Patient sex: M
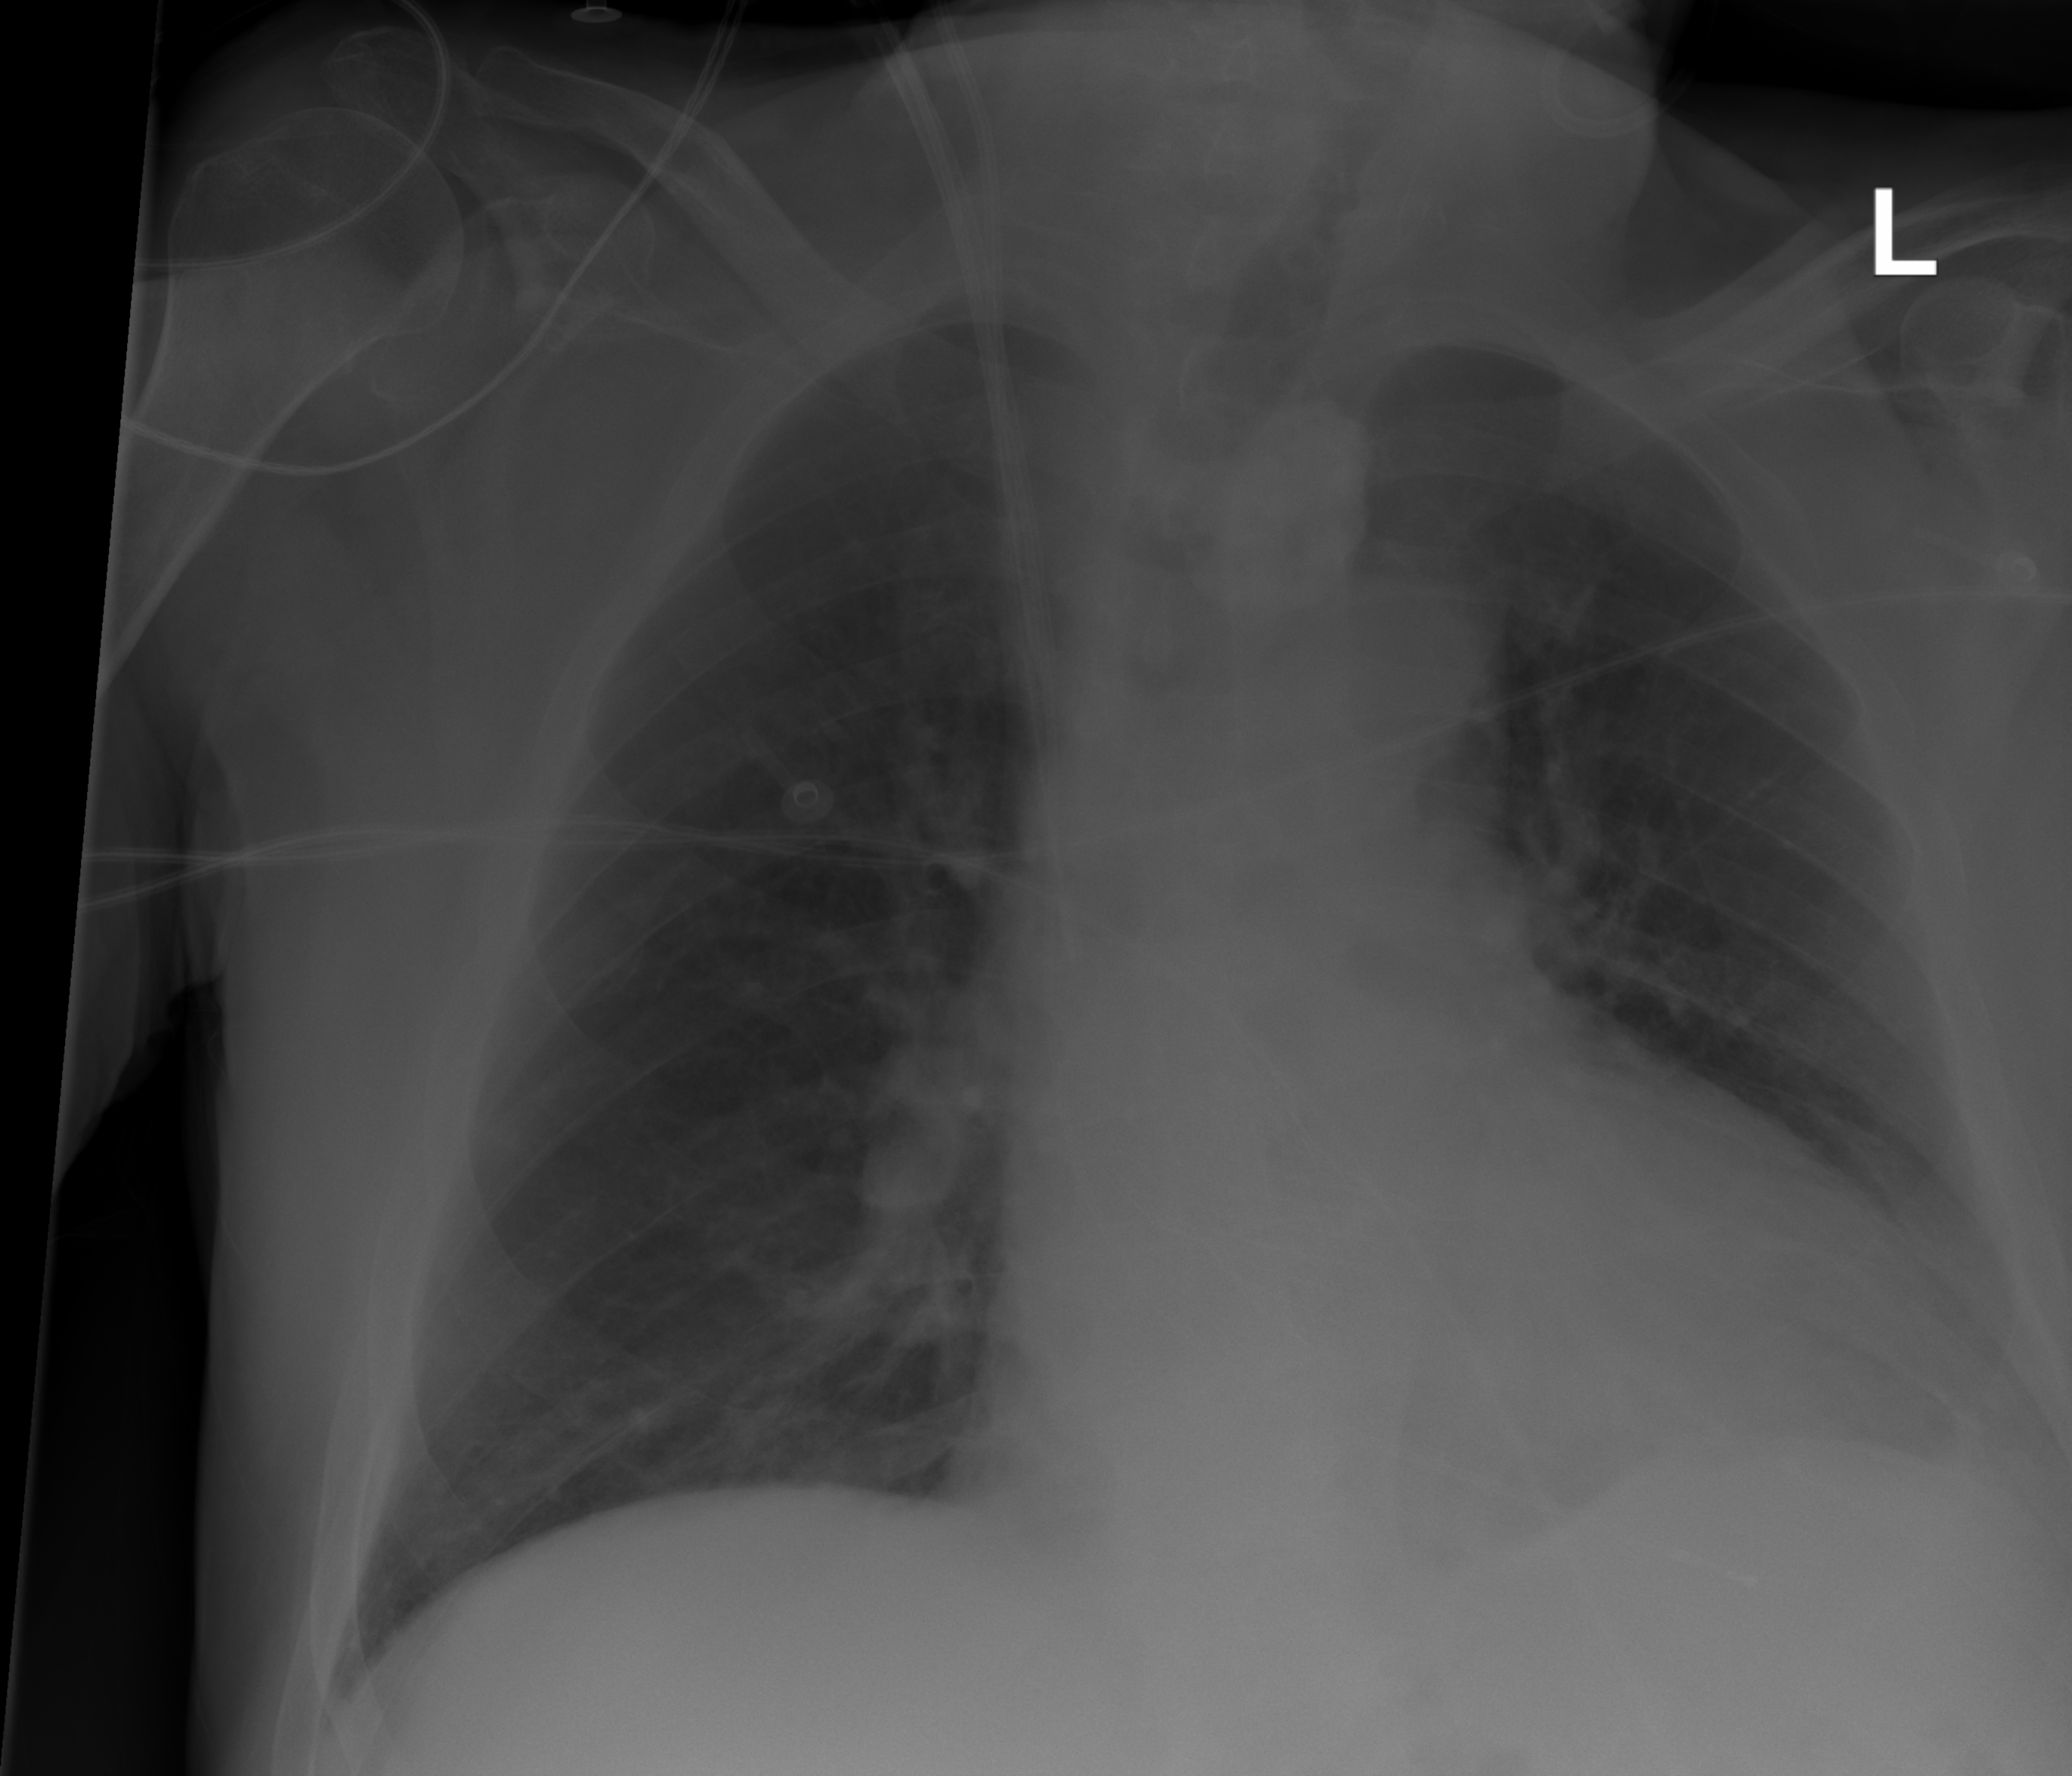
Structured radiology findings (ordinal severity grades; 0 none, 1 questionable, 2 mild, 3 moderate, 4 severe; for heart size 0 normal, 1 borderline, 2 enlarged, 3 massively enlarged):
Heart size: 2
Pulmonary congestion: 0
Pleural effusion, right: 0
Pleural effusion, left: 2
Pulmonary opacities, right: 0
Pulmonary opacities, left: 0
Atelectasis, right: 0
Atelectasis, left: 0